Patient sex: M
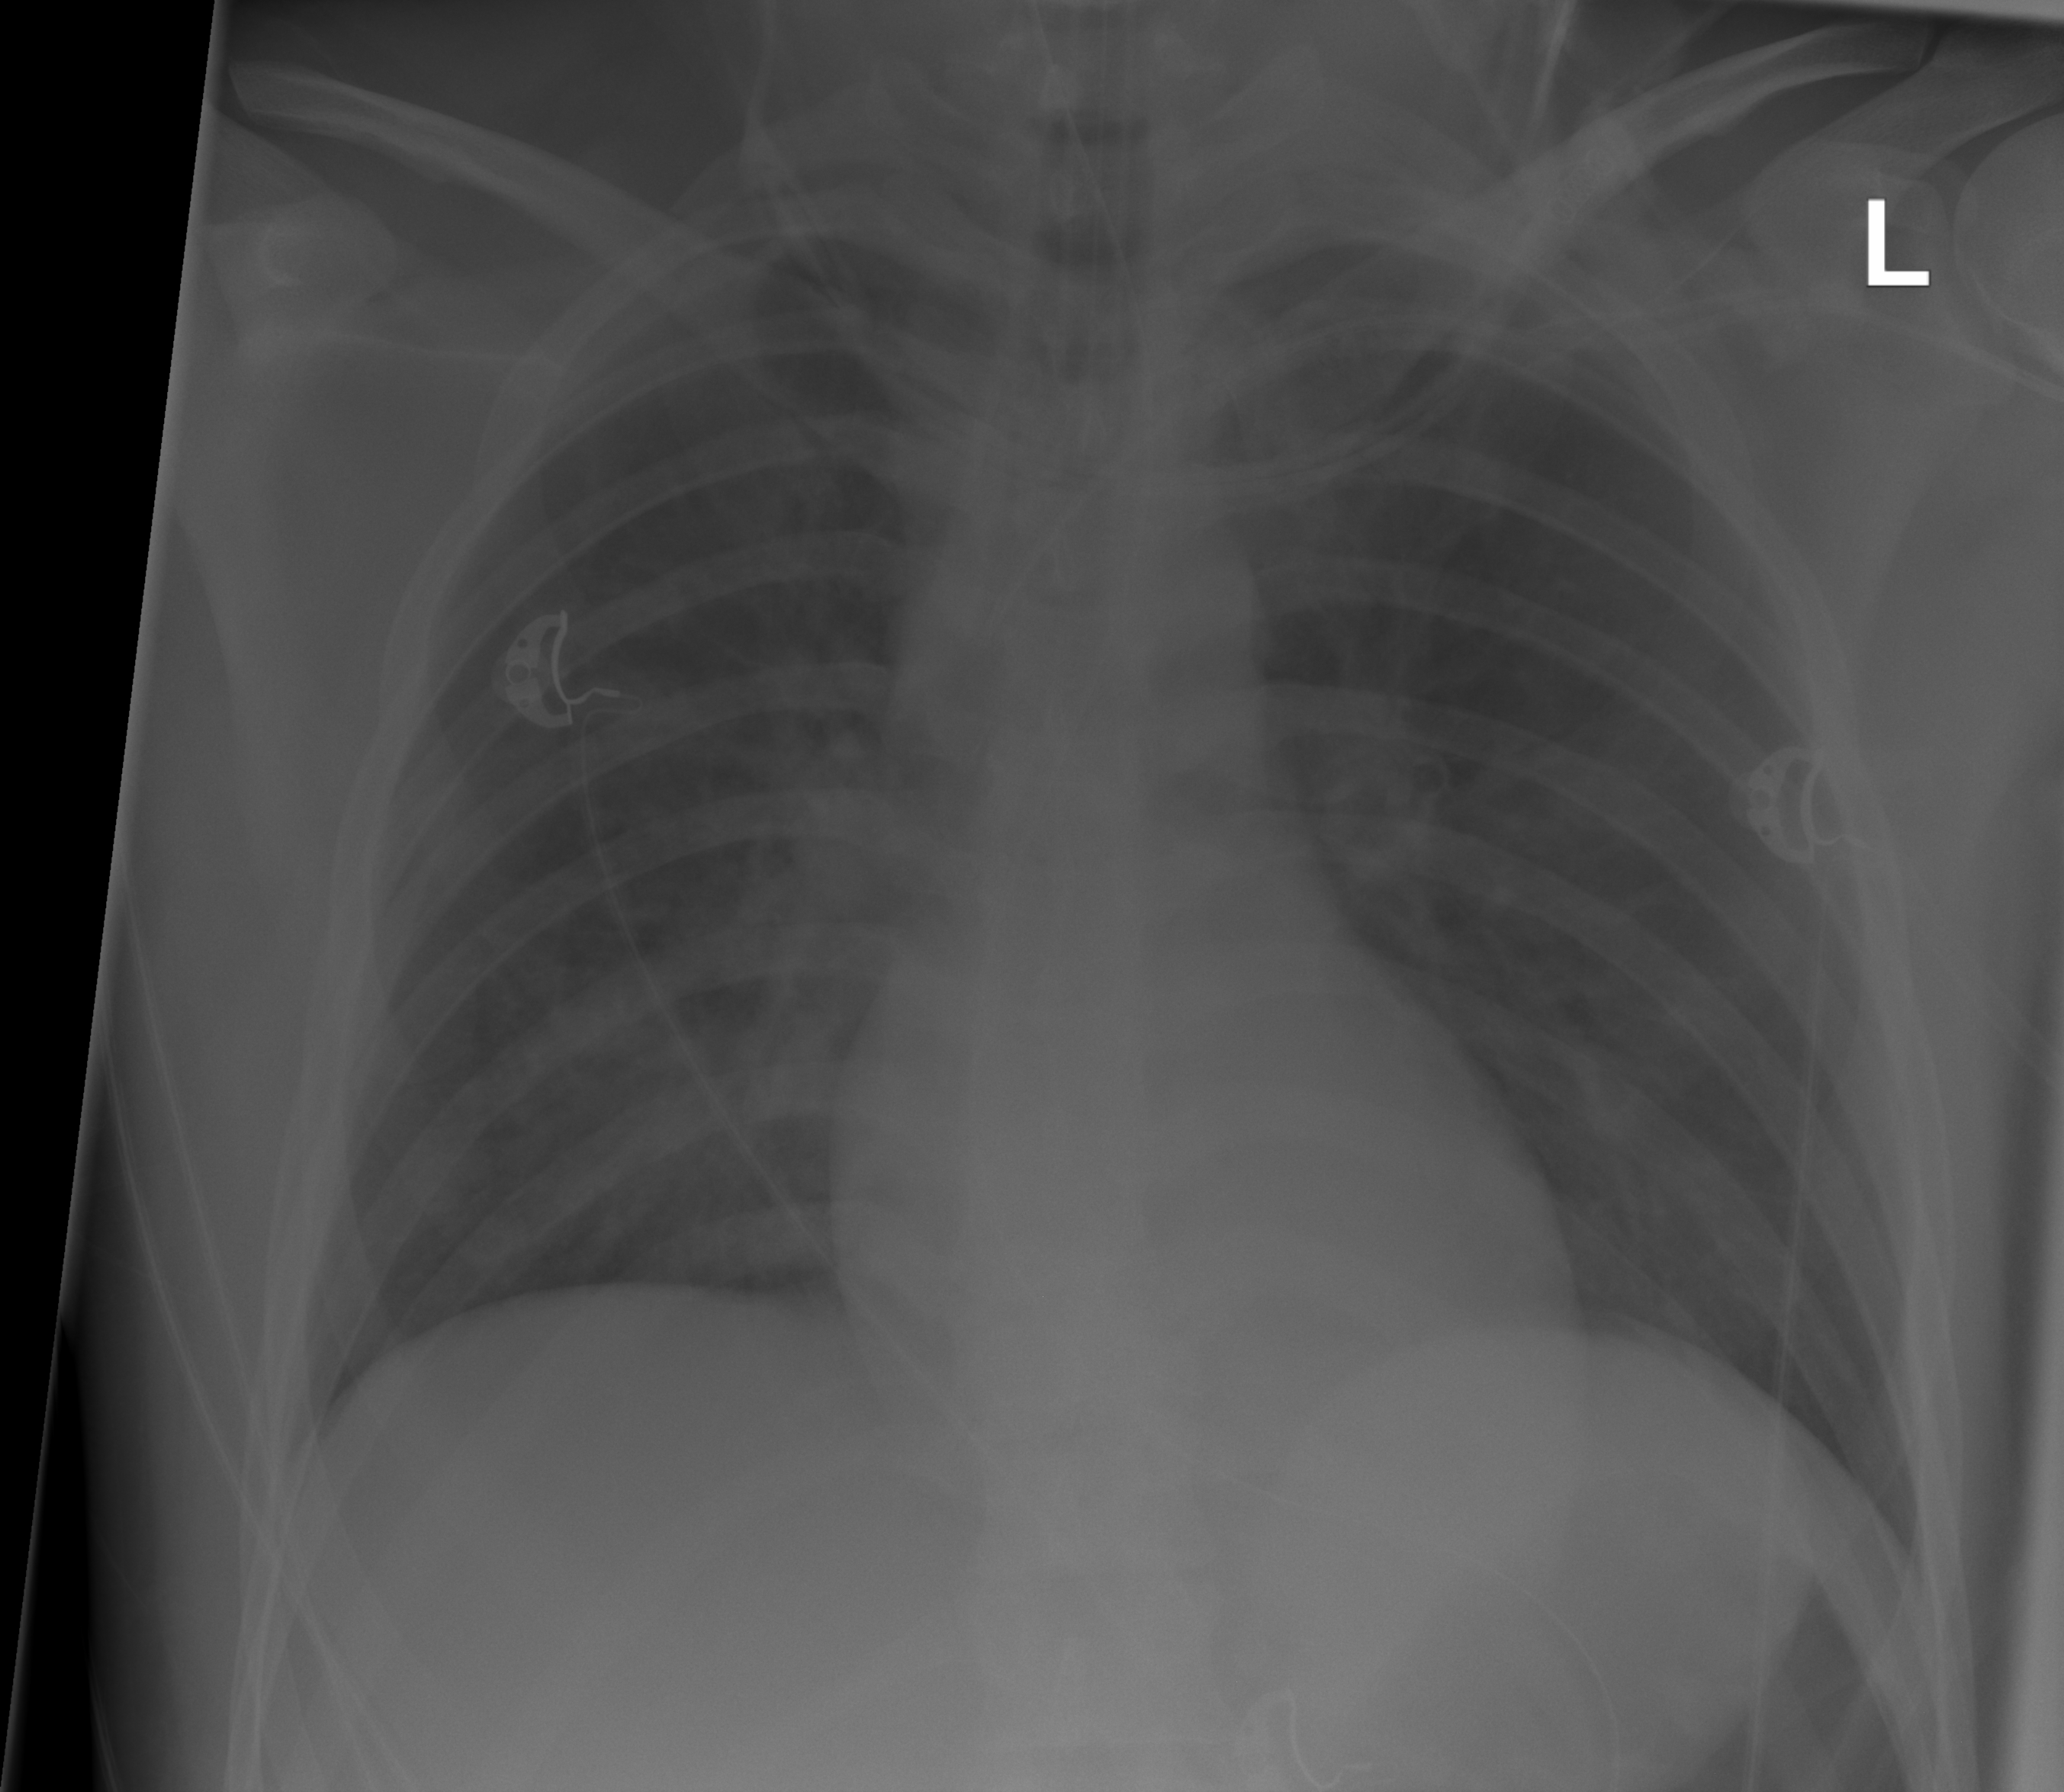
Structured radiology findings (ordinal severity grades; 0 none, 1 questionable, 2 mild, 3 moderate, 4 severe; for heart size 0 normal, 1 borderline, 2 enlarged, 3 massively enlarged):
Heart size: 0
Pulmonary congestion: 2
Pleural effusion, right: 0
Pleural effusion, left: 0
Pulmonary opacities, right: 0
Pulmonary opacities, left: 0
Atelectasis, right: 0
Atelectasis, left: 0